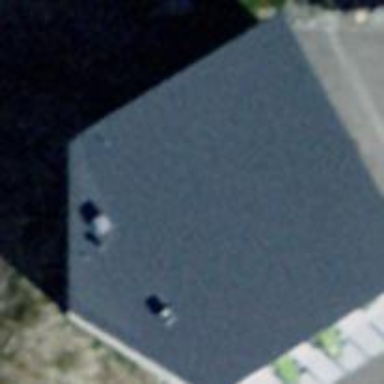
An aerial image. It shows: Restaurant.